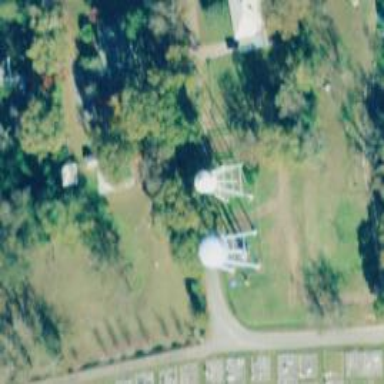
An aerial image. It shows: Water tower that is man-made.